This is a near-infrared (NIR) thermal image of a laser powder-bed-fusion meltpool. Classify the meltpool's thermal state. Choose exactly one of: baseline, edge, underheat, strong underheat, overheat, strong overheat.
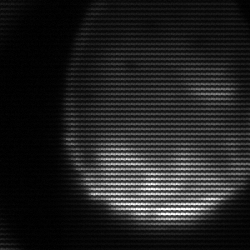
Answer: edge